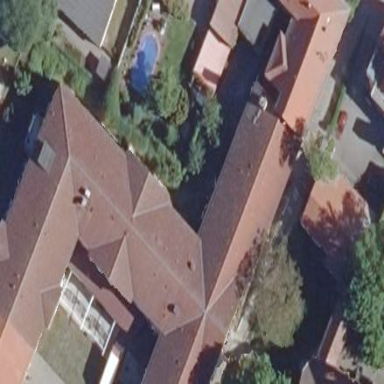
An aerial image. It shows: Building that serves as nursing home.